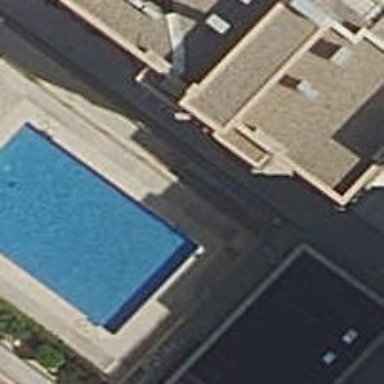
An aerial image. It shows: Swimming pool located in leisure land.